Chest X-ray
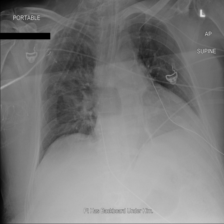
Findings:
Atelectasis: positive
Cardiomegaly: negative
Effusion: negative
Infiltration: negative
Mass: negative
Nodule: negative
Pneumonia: negative
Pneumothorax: negative
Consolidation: negative
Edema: negative
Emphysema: negative
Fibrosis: negative
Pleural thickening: negative
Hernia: negative